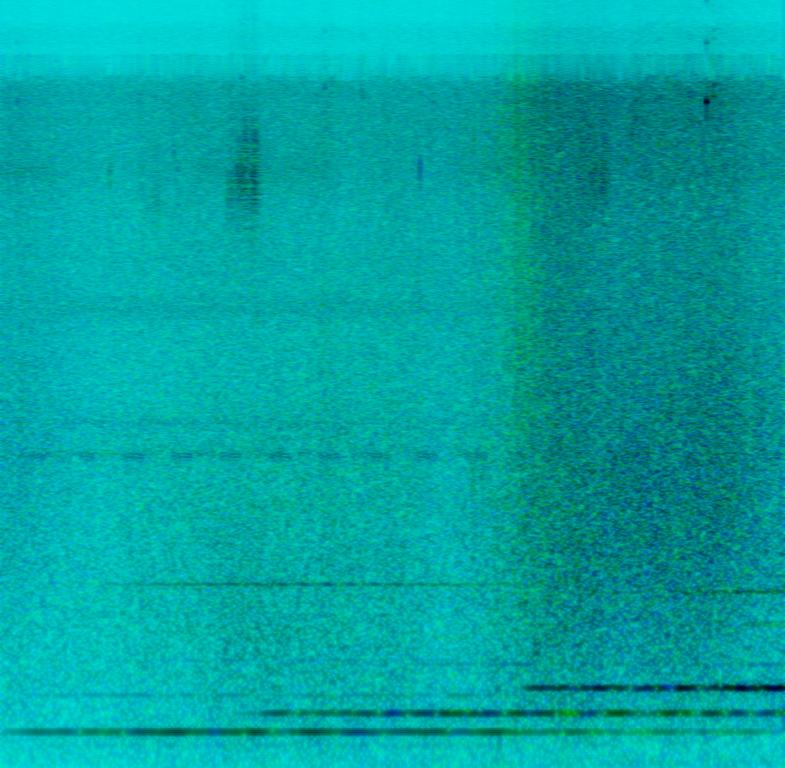
This is a meditation music piece. There is an ambient synth sound playing very faint notes. There are natural sounds that can be heard in the piece such as the water flowing and the crickets chirping. The atmosphere of the piece is relaxing and soothing. The piece would suit perfectly as background music for a meditation video. It could also be playing in the background at spas and wellness centers.